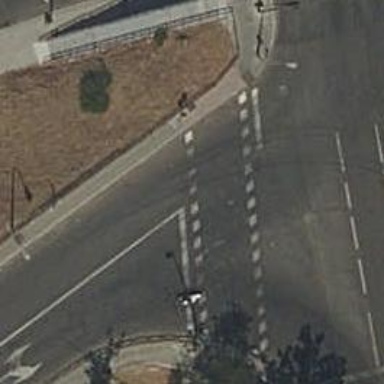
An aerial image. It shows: Road crossing with traffic signals.